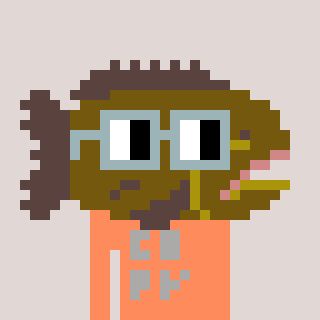
a pixel art character with square dark gray glasses, a grouper-shaped head and a peachy-colored body on a warm background